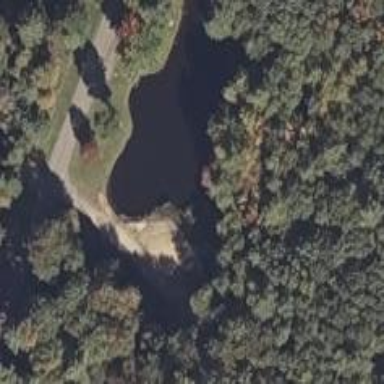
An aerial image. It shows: Pond with natural water.